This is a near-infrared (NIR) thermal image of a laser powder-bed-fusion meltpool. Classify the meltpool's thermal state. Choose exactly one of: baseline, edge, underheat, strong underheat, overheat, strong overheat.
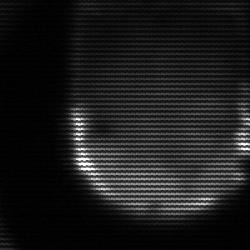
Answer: edge